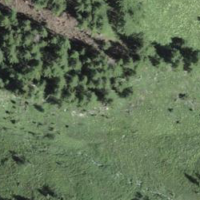
EUNIS habitat code: 23
Species observed at this site:
Urtica dioica